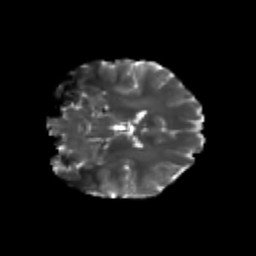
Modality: T2w
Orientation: coronal
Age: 19
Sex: male
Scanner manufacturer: siemens
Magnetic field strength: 3 T
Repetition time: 3.5 s
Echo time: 0.104 s